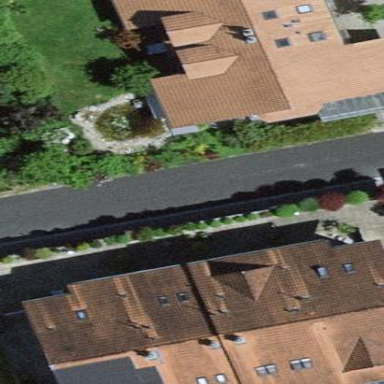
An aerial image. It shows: View of roof of building.